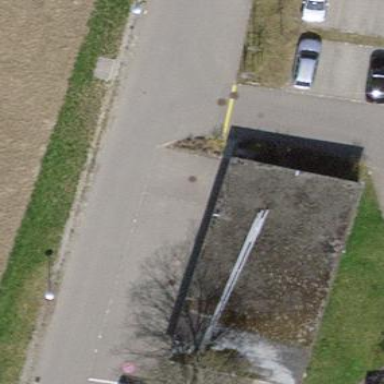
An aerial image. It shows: Group of garages.